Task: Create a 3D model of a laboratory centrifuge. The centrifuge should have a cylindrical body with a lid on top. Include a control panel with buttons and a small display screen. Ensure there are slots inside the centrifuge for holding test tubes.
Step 451:
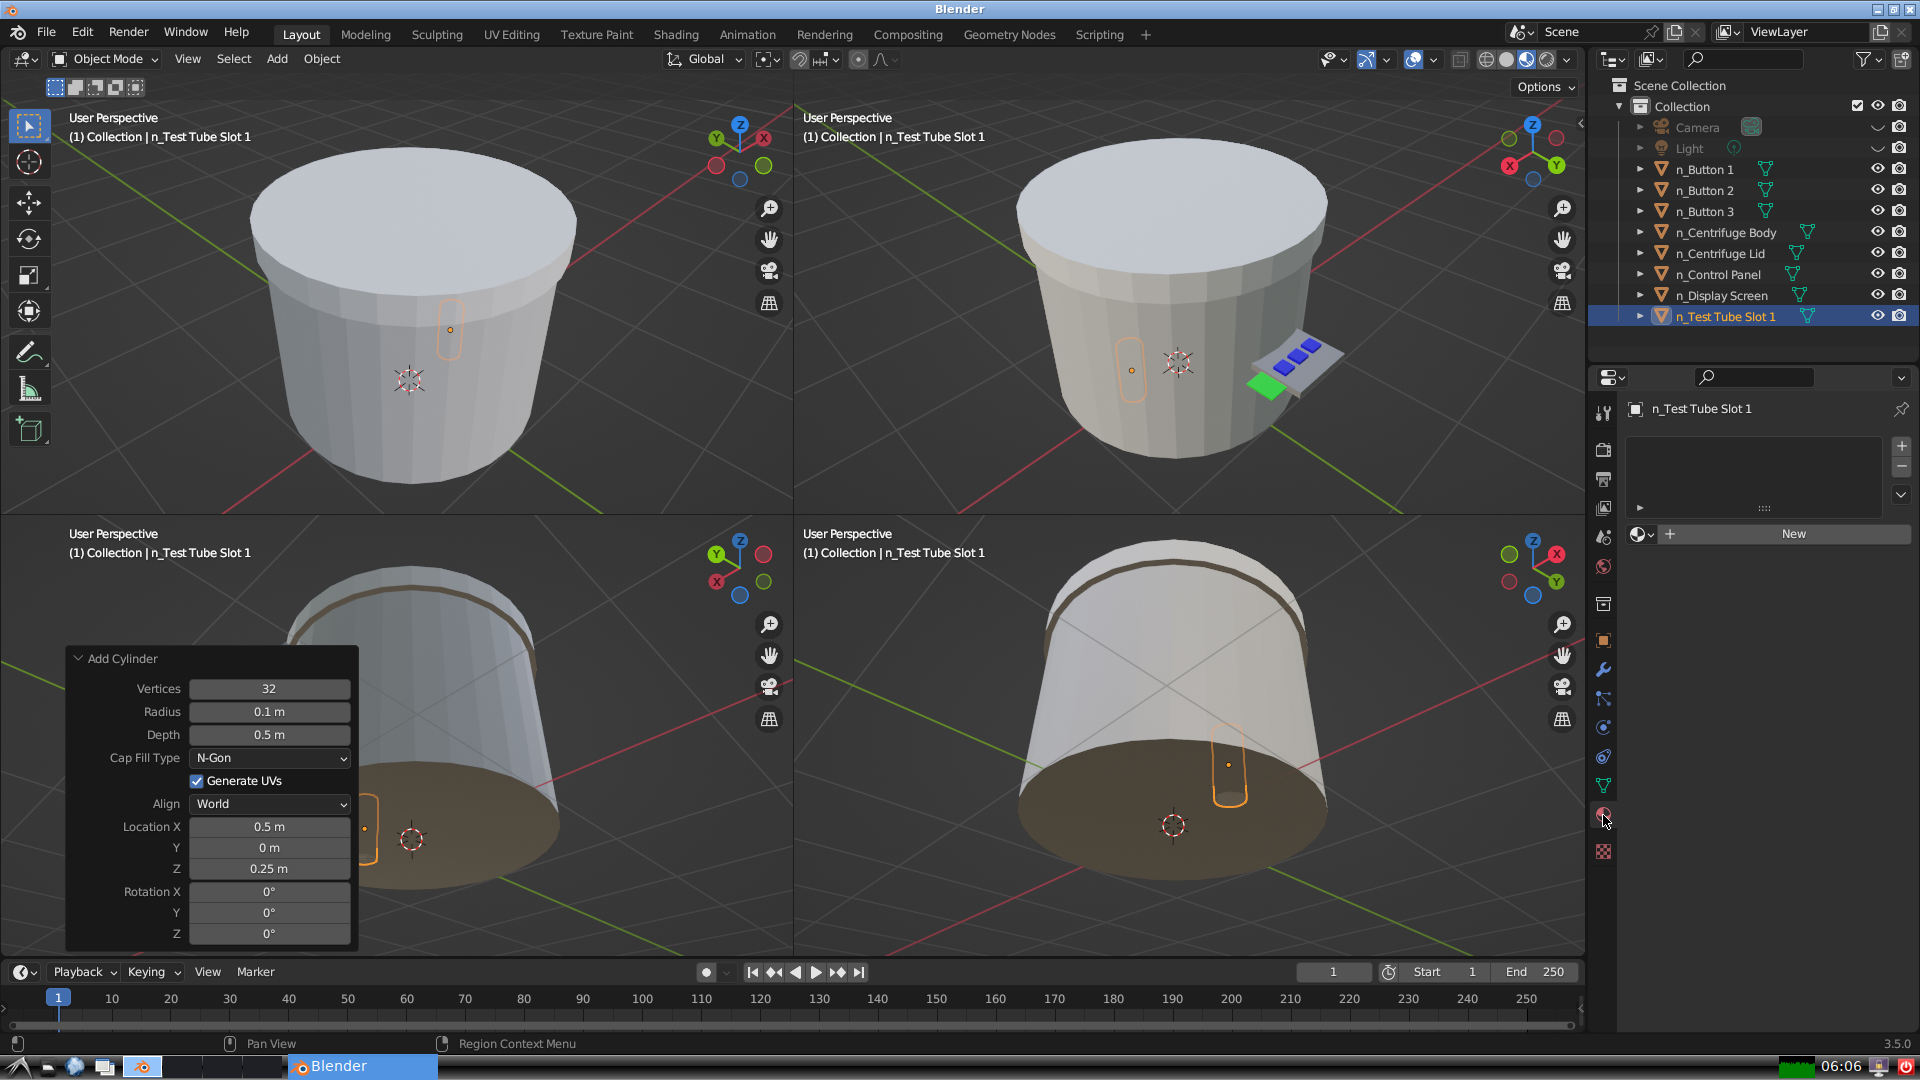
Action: {"mouse_move": [1636, 534]}